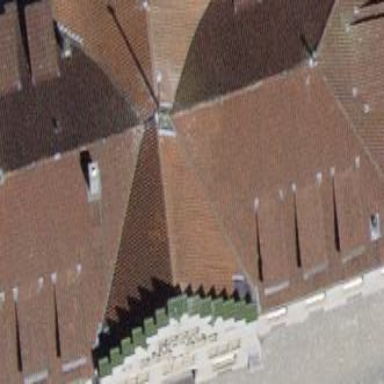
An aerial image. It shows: Building with gabled roof.